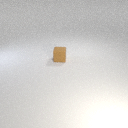
small brown rubber cube